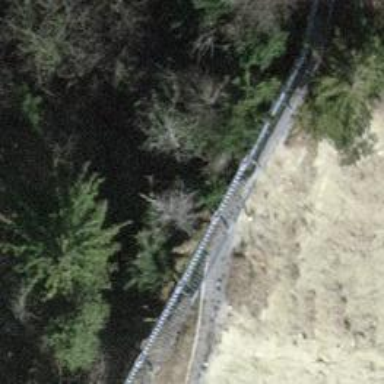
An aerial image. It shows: Set of steps along metal trail with excellent visibility.